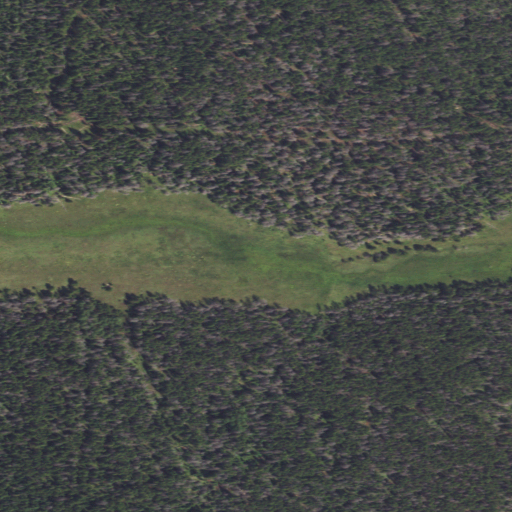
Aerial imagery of plain(s) in Wyoming named Hay Park containing grassland, evergreen forest, herbaceous wetlands, and woody wetlands